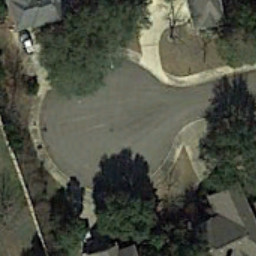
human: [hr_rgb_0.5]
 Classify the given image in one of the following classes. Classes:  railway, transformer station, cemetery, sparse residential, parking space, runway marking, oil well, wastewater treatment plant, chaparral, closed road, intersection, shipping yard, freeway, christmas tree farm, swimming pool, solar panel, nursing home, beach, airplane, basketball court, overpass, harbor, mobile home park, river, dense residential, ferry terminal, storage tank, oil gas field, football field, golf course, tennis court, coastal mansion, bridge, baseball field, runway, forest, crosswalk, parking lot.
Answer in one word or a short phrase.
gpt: closed road